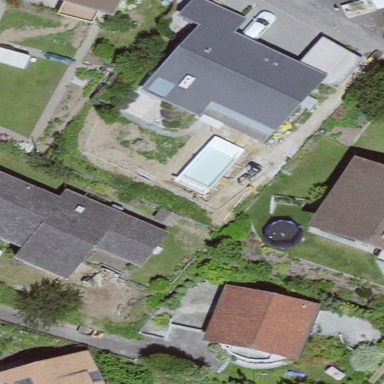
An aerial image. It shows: Residential building.